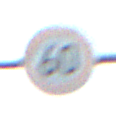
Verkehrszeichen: Geschwindigkeit60
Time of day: Midday
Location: Outdoor (Suburban)
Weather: Overcast
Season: NotSpecified
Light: Natural